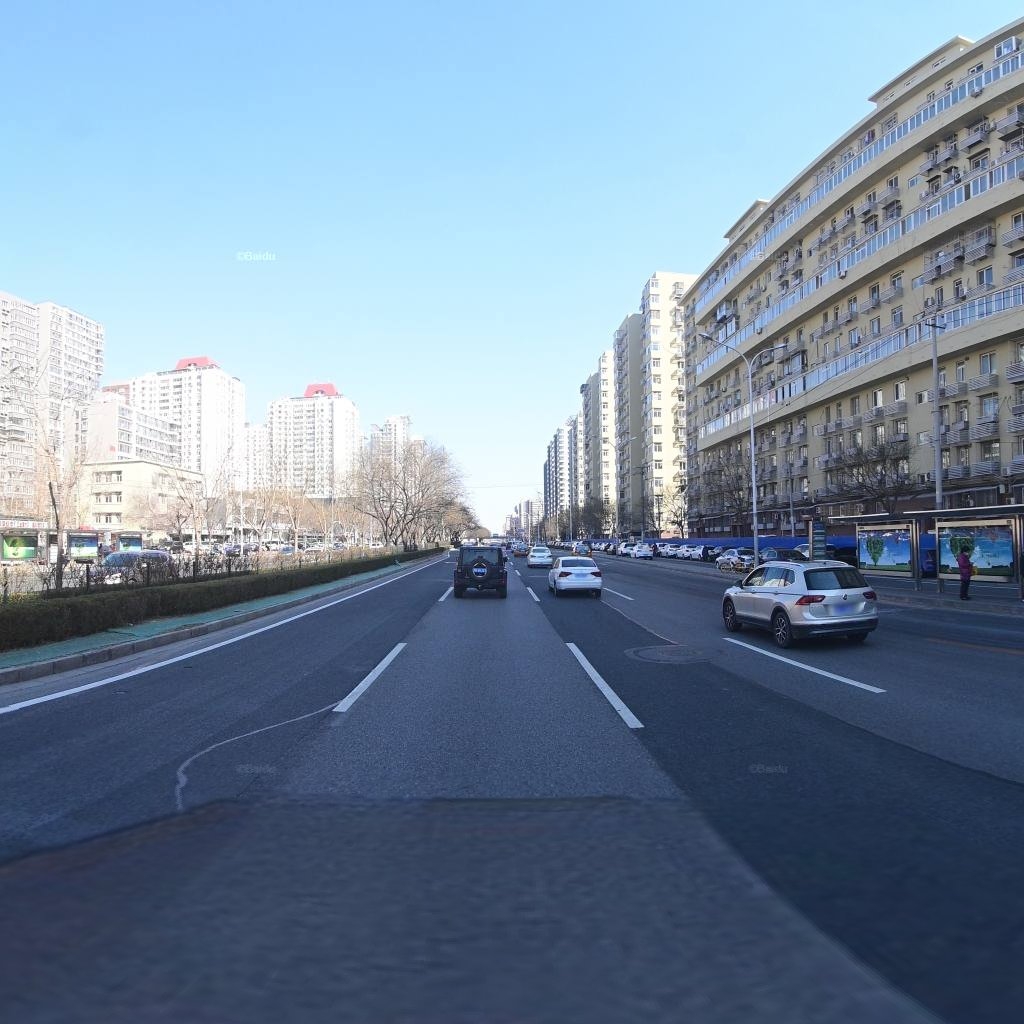
Region: Chaoyang
Road damage annotations: longitudinal patch, longitudinal patch, manhole cover, longitudinal crack